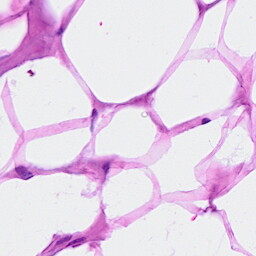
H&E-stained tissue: Breast